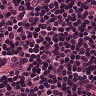
Metastatic tissue present: no